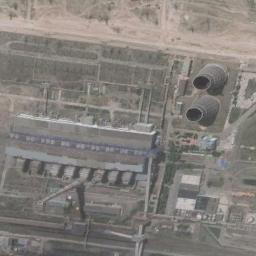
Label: thermal_power_station